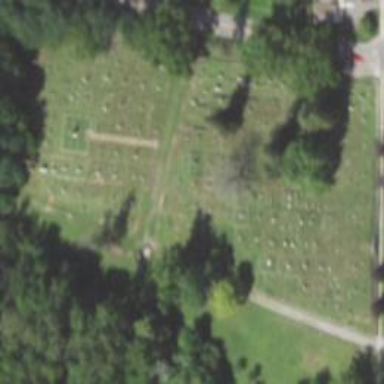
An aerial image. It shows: Cemetery.